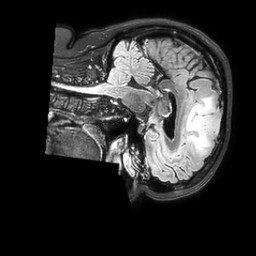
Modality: FLAIR
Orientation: sagittal
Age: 51
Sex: female
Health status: ill
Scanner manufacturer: philips
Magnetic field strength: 3 T
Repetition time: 4.8 s
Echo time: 0.34 s